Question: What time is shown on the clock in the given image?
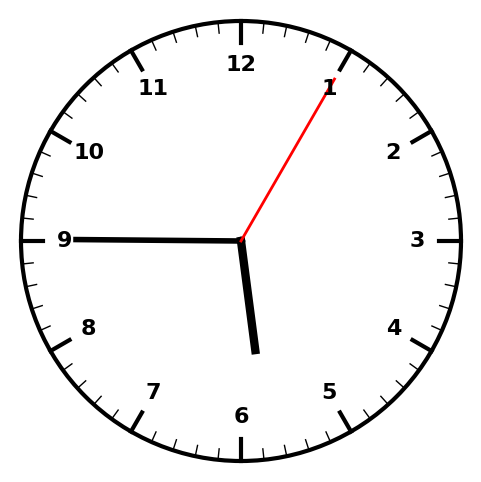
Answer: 05:45:05